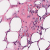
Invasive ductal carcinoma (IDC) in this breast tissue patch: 0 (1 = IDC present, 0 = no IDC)